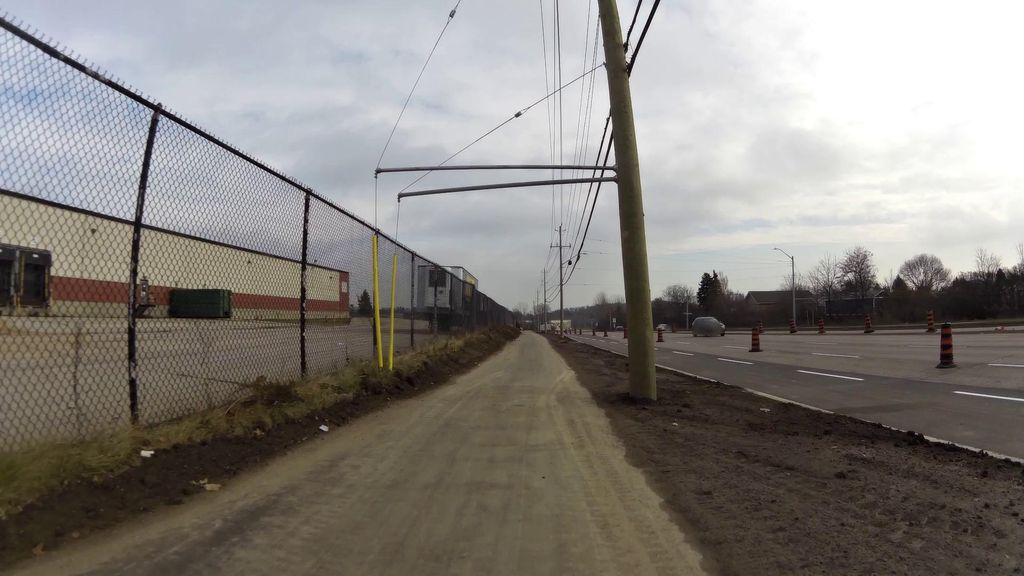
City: kitchener-waterloo